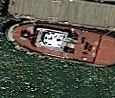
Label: Towing_vessel